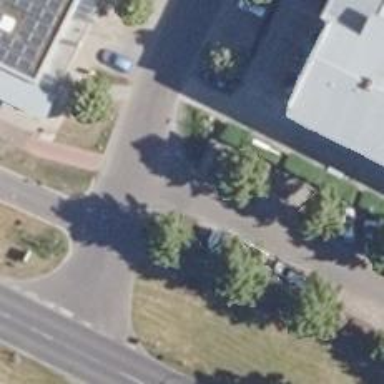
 and diagonal parking on the right side."